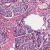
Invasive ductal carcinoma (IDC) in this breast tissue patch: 1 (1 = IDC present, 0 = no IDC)